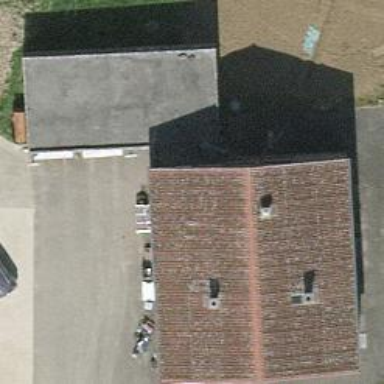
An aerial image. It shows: Simple and straightforward house.